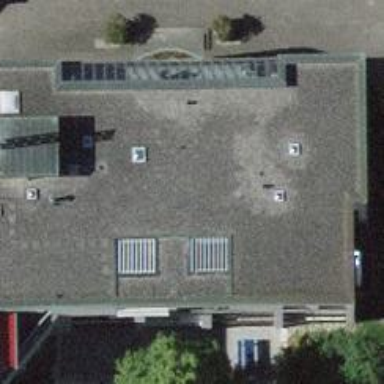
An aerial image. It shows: Public building.